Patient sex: M
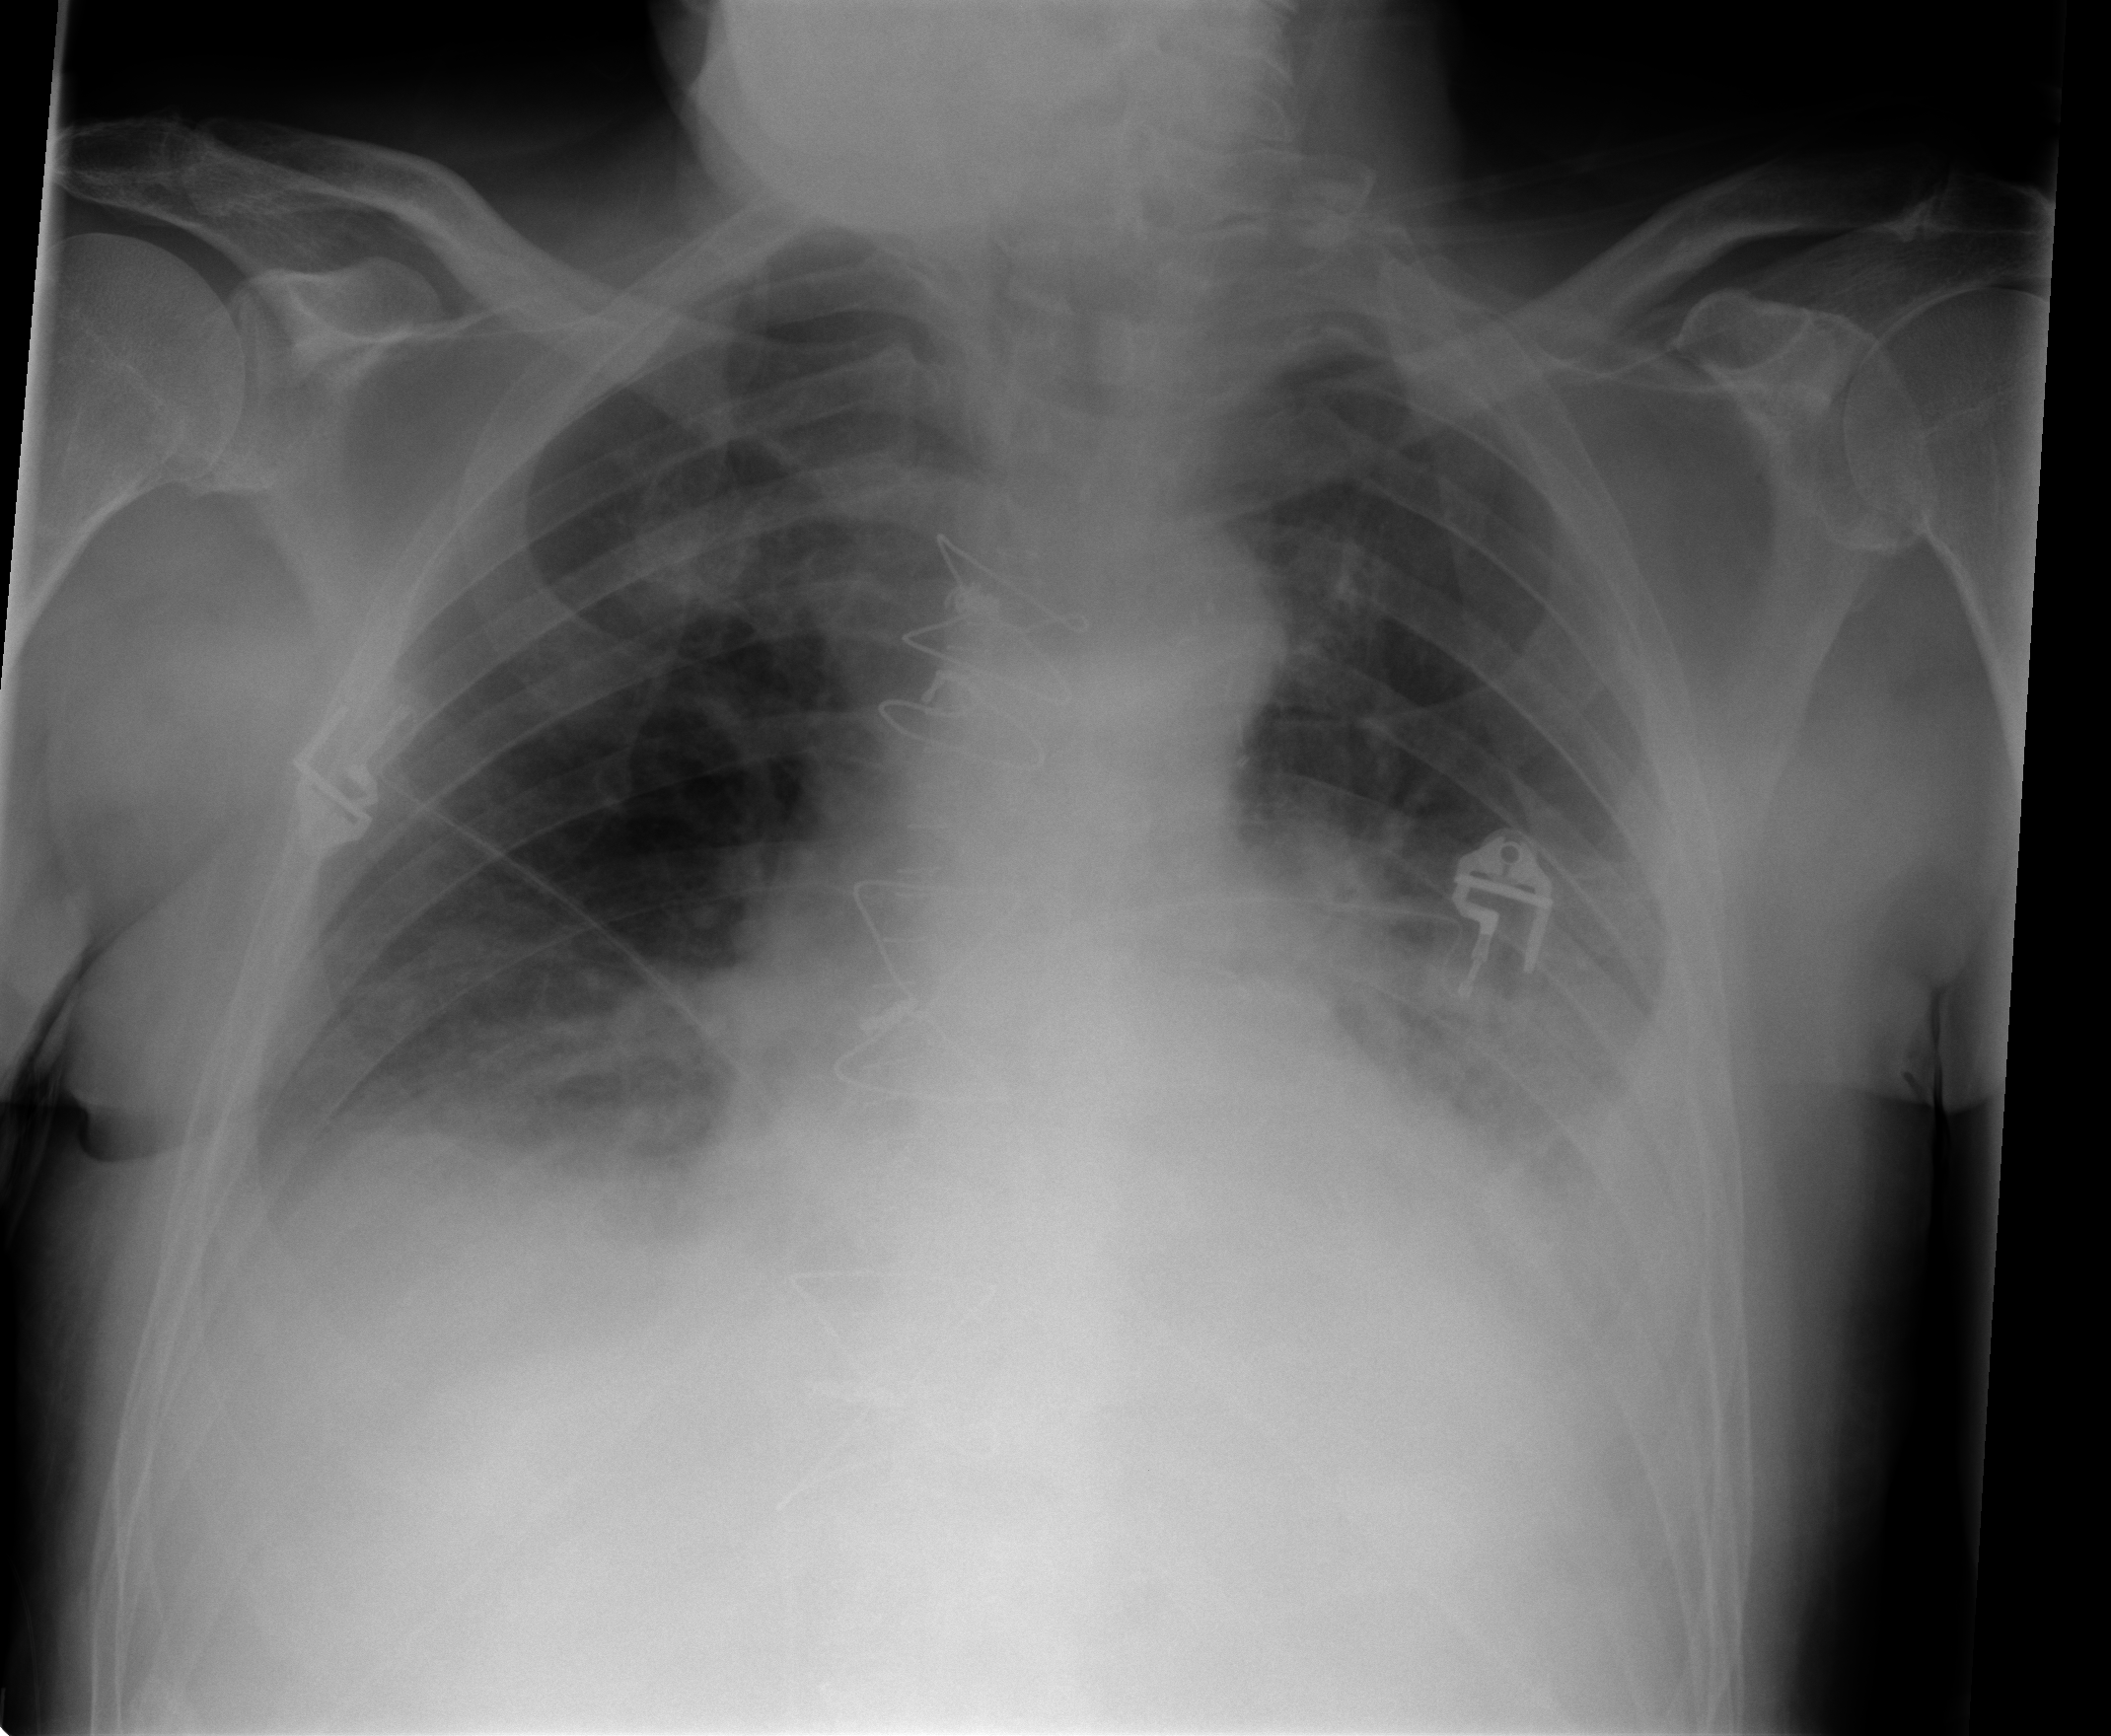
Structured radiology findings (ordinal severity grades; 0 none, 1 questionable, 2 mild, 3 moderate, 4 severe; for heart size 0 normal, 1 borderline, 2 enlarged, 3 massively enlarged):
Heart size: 1
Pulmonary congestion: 2
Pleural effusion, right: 2
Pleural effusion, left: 2
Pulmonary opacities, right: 0
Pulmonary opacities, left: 1
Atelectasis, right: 2
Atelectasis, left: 2